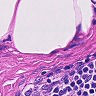
Metastatic tissue present: no